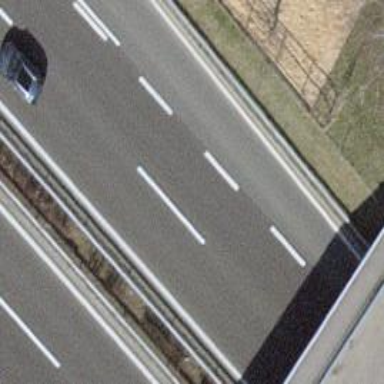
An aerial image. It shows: View of motorway.